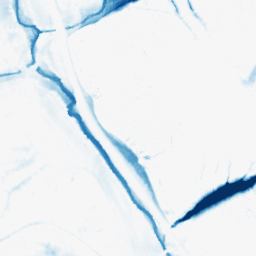
Category: morphological
Decomposition family: morphological_ellipse
Decomposition parameters: operation: closing
width: 30
height: 20
Upsampling method: sinc_hamming
Upsampling parameters: scale: 2
kernel_size: 4
Upsampling scale: 2